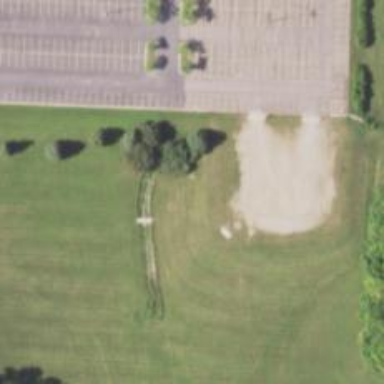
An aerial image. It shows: Disc golf basket.